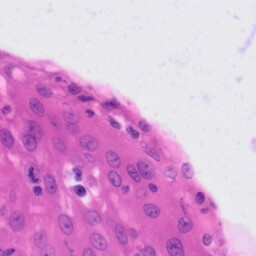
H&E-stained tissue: Tonsil